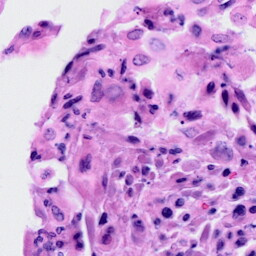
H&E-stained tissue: Cervix